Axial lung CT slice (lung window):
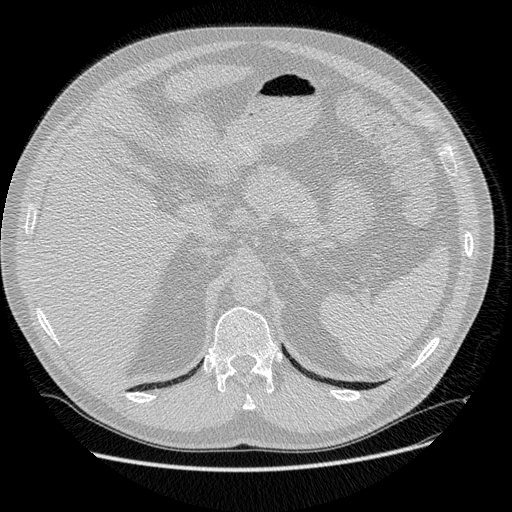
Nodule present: no